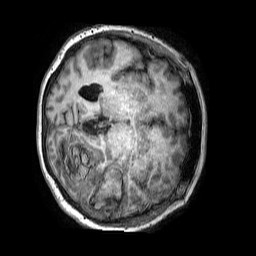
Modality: T1w
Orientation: axial
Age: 65
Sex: female
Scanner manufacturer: philips
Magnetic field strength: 3 T
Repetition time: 0.006756 s
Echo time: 0.003036 s